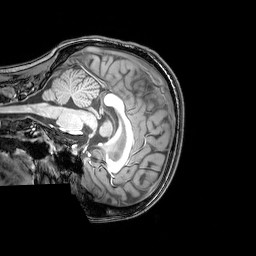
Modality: T1w
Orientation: sagittal
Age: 24
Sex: female
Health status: healthy
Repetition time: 0.081 s
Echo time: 0.037 s